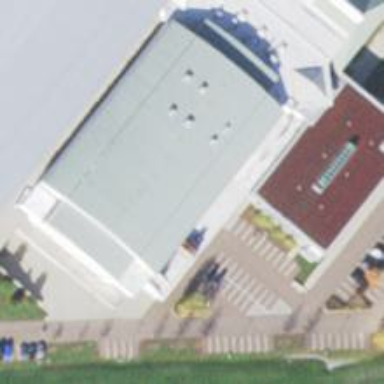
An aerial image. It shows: Building with ice rink used for ice hockey.